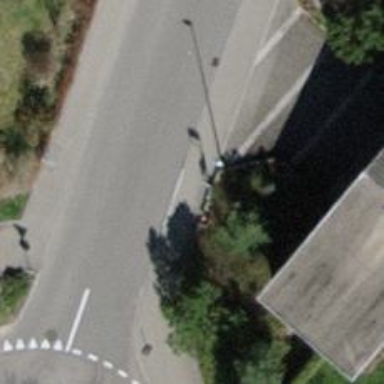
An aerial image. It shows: Bus stop with platform for public transport.